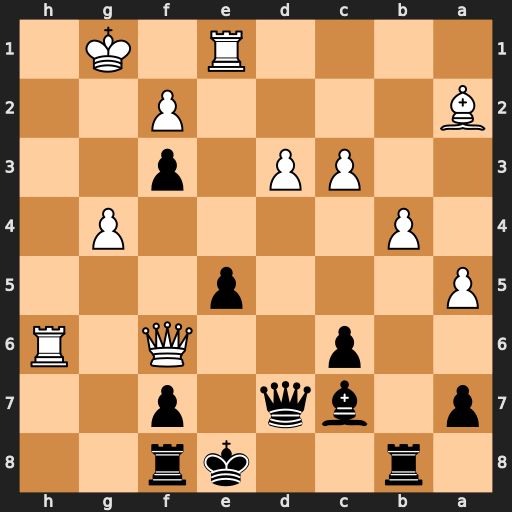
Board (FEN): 1r2kr2/p1bq1p2/2p2Q1R/P3p3/1P4P1/2PP1p2/B4P2/4R1K1
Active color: b
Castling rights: -
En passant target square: -
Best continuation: Qxg4+ Kf1 Qg2#